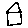
Label: house